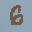
Label: 6